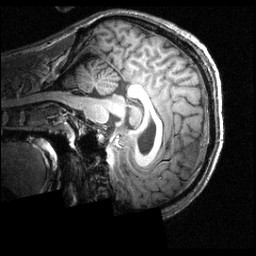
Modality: T1w
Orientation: sagittal
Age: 21
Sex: male
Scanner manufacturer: siemens
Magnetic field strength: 3.951 T
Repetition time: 1.5 s
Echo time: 0.00335 s